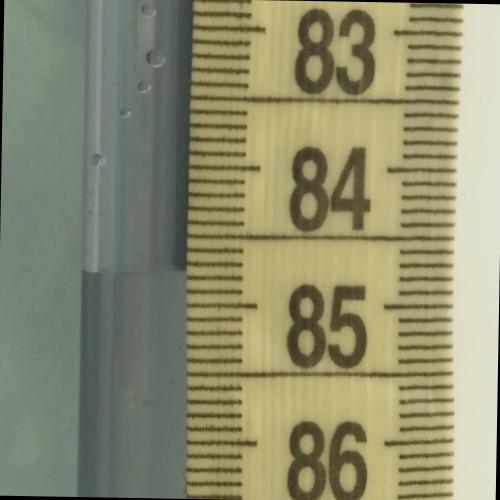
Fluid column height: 84.8 cm